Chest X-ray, PA view. Patient: 31 years old, sex M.
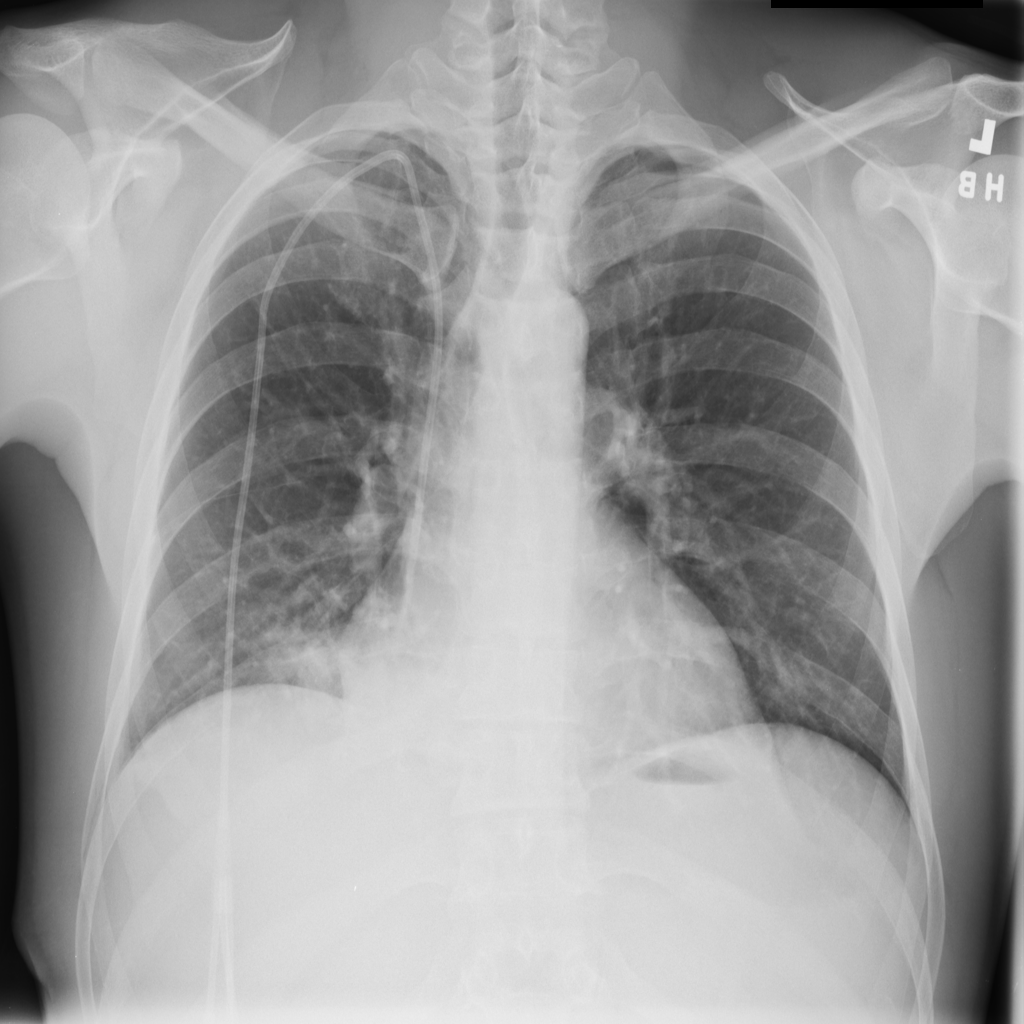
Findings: Consolidation